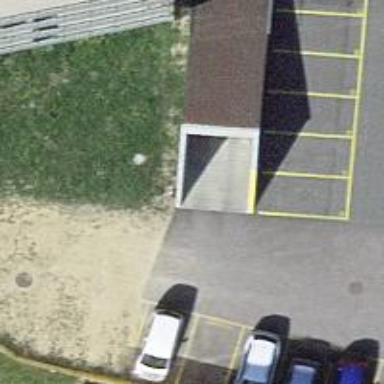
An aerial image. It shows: Entrance to the garages building used for parking.